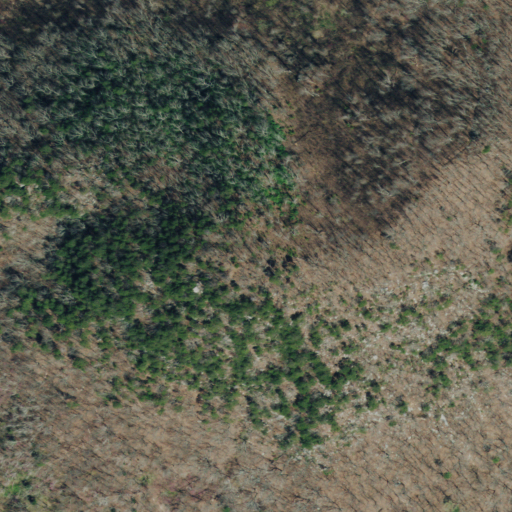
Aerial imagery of cliff(s) in Tennessee named Signal Point containing deciduous forest, mixed forest, and evergreen forest